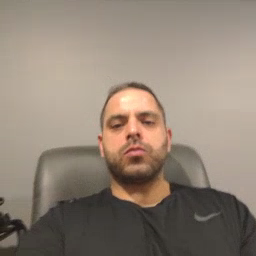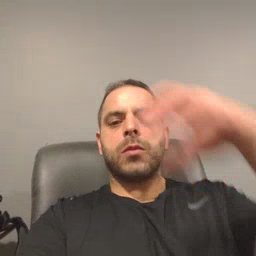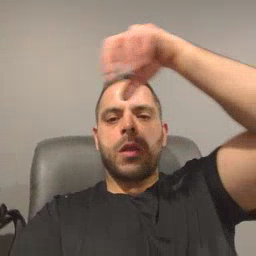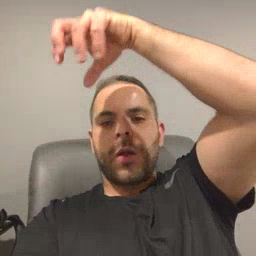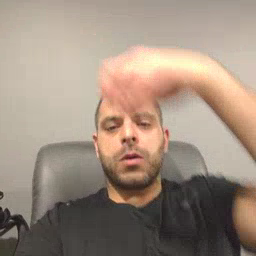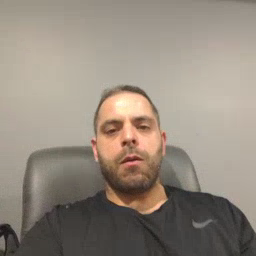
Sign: cloud